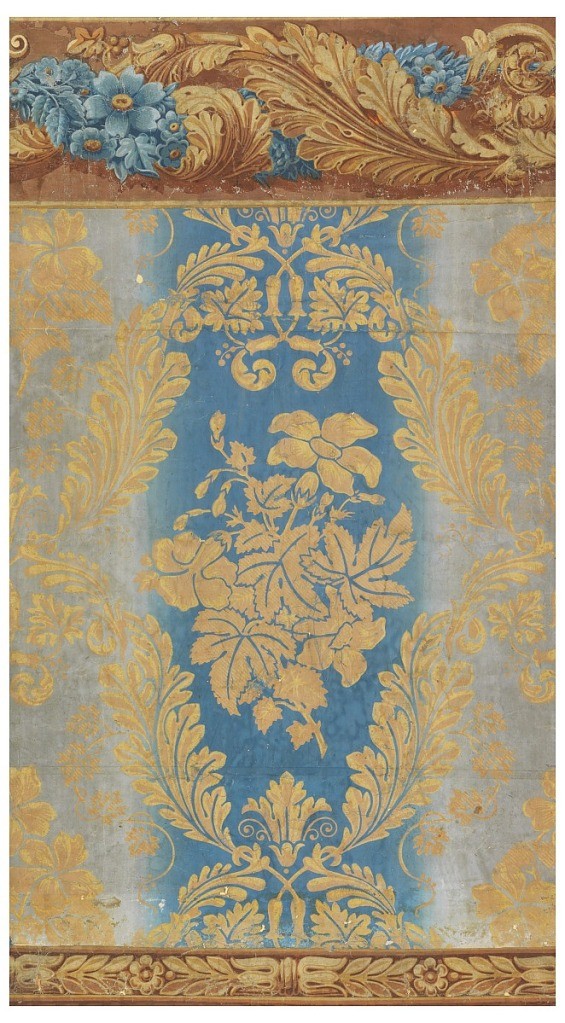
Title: Sidewall and border
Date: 1815–25
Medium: Block printed on handmade paper
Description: Vertical rectangle printed on joined sheets of paper. Blue field with floral medallions in yellow, surrounded by foliate scrolls. At top and bottom, border with foliate scrolls enclosing blue floral clusters. Irise or rainbow paper.